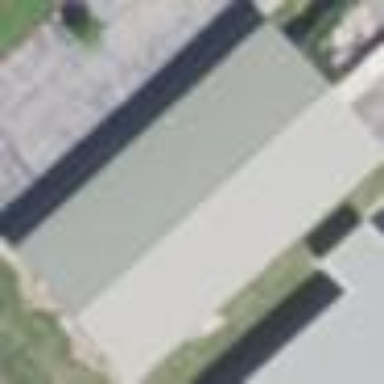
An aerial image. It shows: Building.